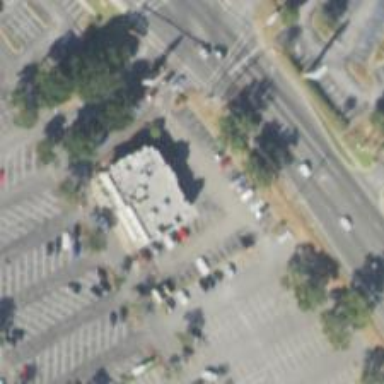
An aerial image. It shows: Parking space.